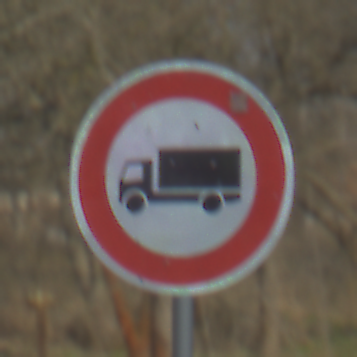
Verkehrszeichen: VerbotFuerKraftfahrzeugeUeberDreiKommaFuenfTonnen
Umgebung: Outdoor, Suburban
Tageszeit: MorningAfternoon
Wetter: PartlyCloudy
Licht: Natural
Jahreszeit: NotSpecified
Kontrast: HighContrast